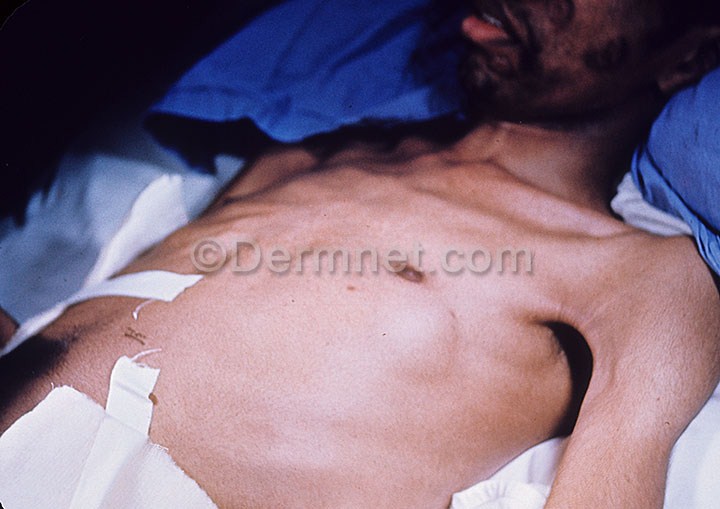
Disease: Tinea Ringworm Candidiasis and other Fungal Infections